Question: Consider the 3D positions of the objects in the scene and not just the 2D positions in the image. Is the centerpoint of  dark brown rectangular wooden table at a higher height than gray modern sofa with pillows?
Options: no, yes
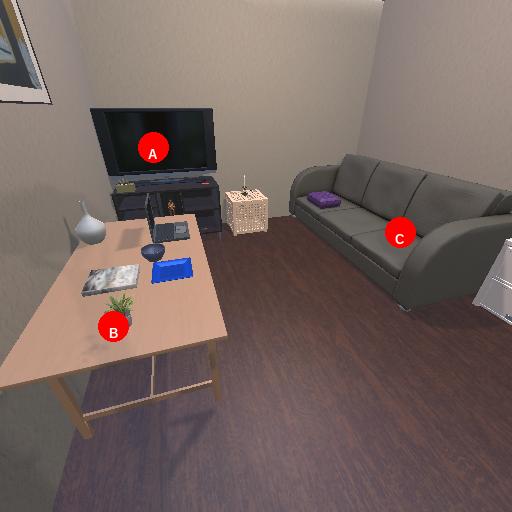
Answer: no